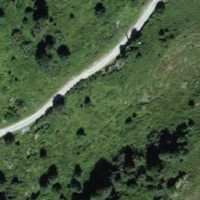
EUNIS habitat code: 26
Species observed at this site:
Campanula barbata